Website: bh-photo
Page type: account-selection
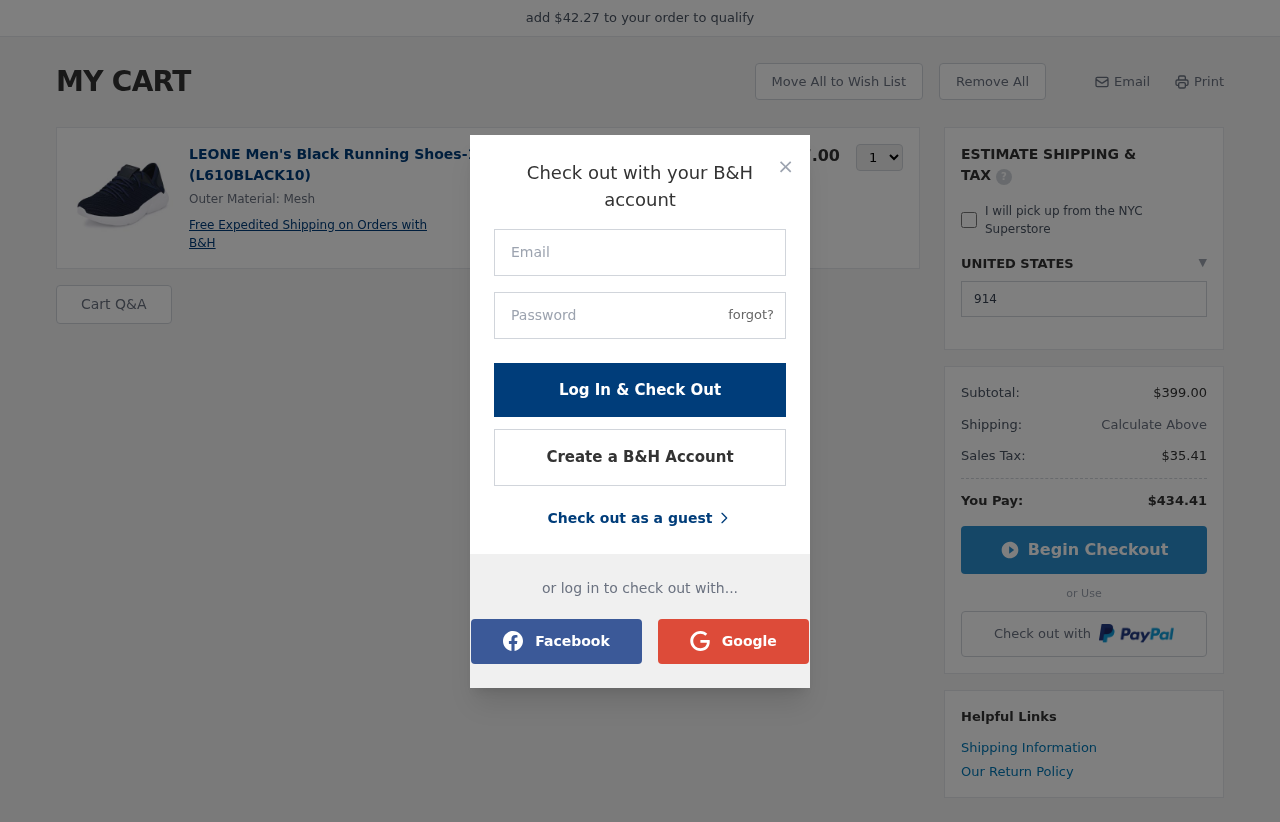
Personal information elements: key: PII_COUNTRY
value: UNITED STATES
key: PII_LOGIN_USERNAME
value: virginialittle40
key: PII_POSTCODE
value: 91475
Product elements: key: PRODUCT1_DESC
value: Outer Material: Mesh
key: PRODUCT1_NAME
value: LEONE Men's Black Running Shoes-10 UK (44 EU) (L610BLACK10)
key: PRODUCT1_PRICE
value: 57
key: PRODUCT1_QUANTITY
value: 1
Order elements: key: ORDER_SUBTOTAL
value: $399.00
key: ORDER_TAX
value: $35.41
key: ORDER_TOTAL
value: $434.41
Other elements: key: AMOUNT_TO_QUALIFY
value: $42.27